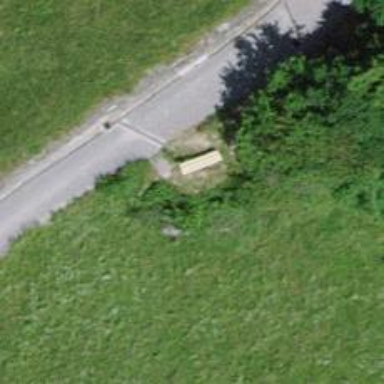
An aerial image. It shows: Bench for seating.